Field crop: maize
Growth stage: 1
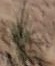
Species: salsola